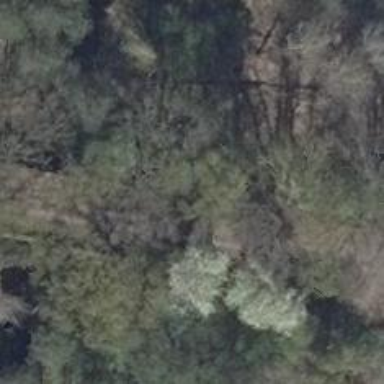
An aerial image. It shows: Abandoned railway track.